Question:
I'm trying to make this blue line (a div) automatically fill the rest of the space
The width of the container is fixed to 800px but the h1 changes width depending on the length of the text.
# About us
is longer than
# Services
etc.
I can use something like 80% percent and it works but it doesn't fill the remaining and looks ugly...
How would you do that?
Thanks
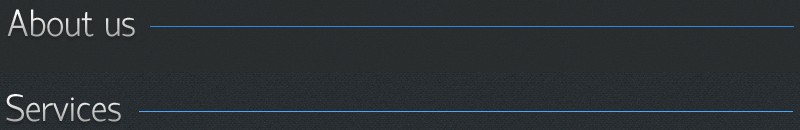
Answer: You could simply make the line the width of the overall box but then hide the overflow:
<URL>